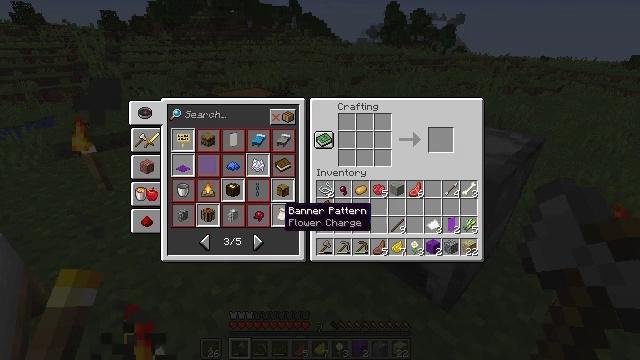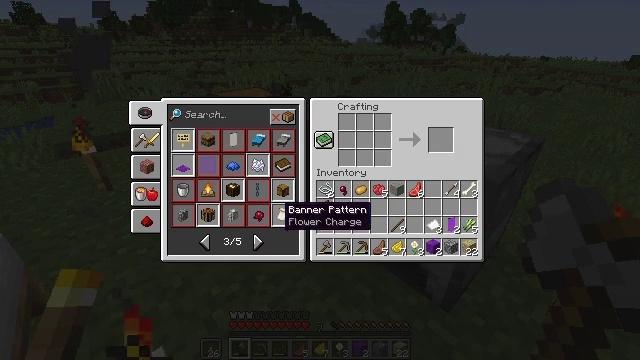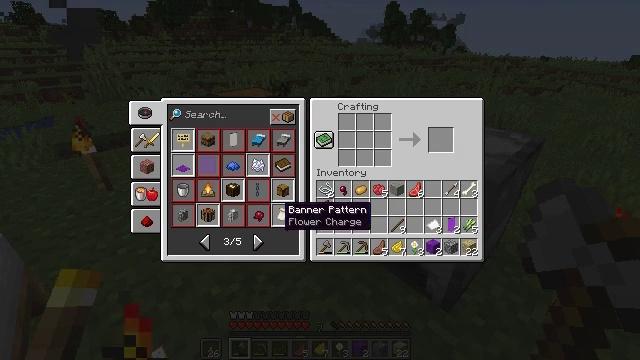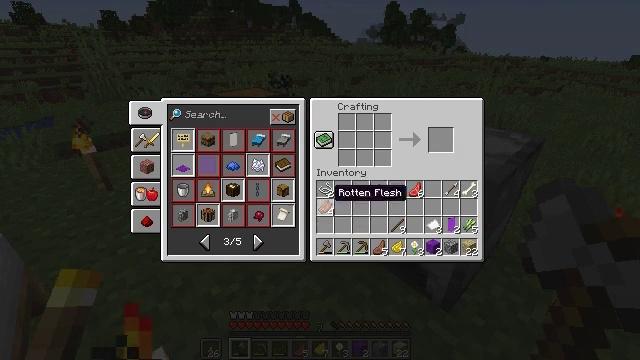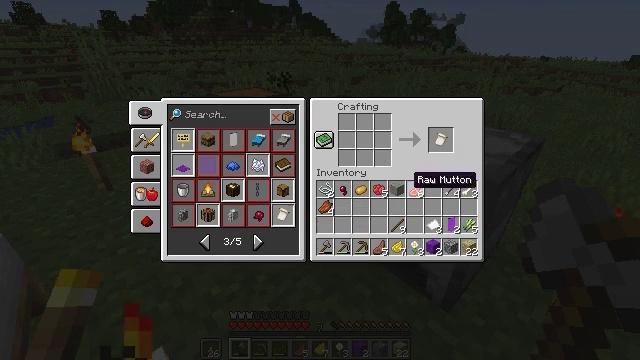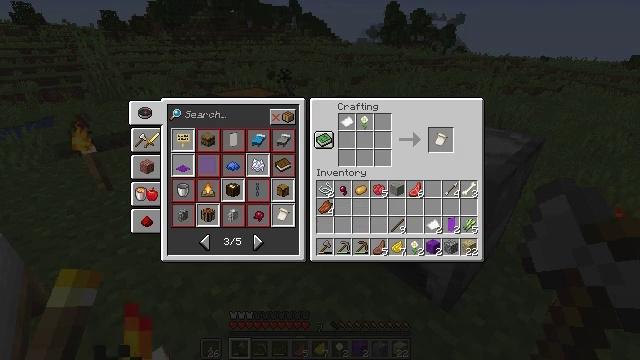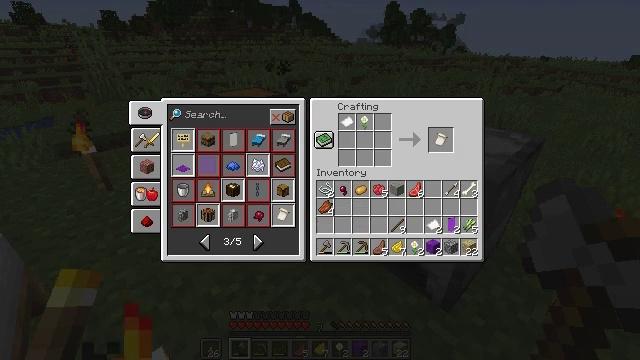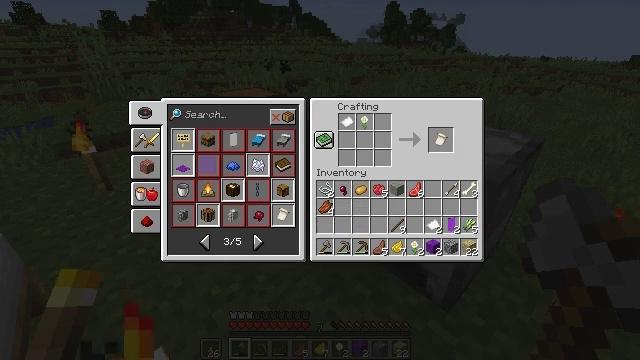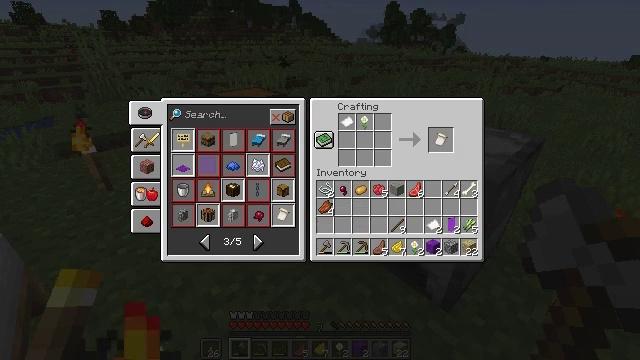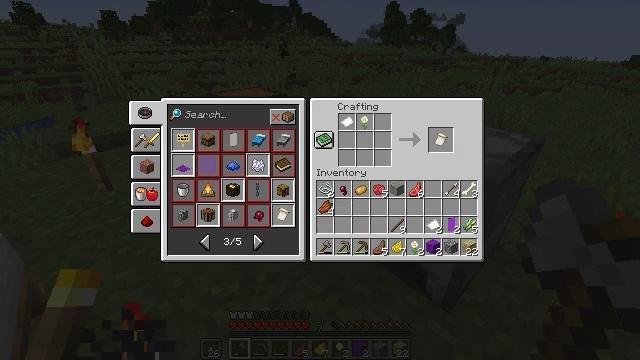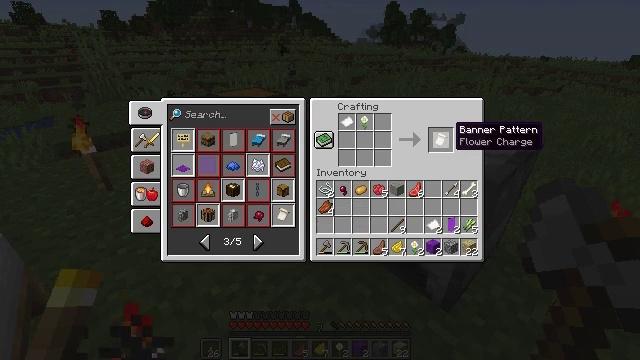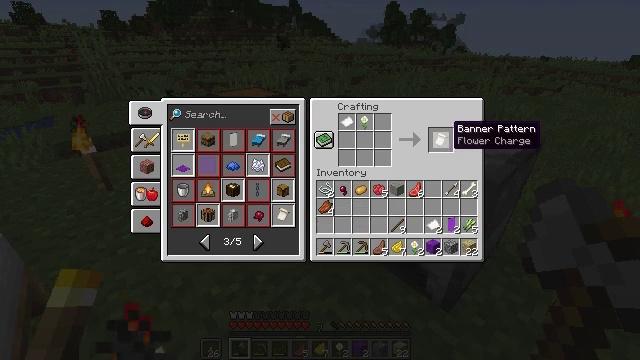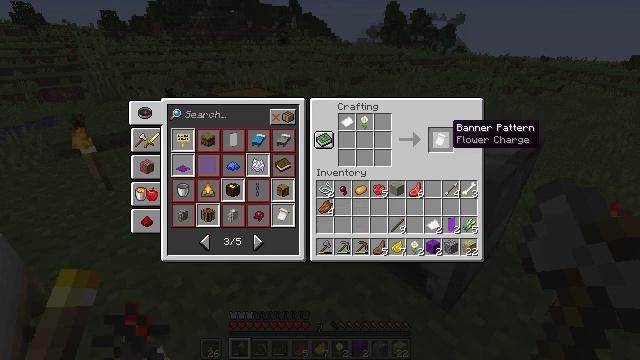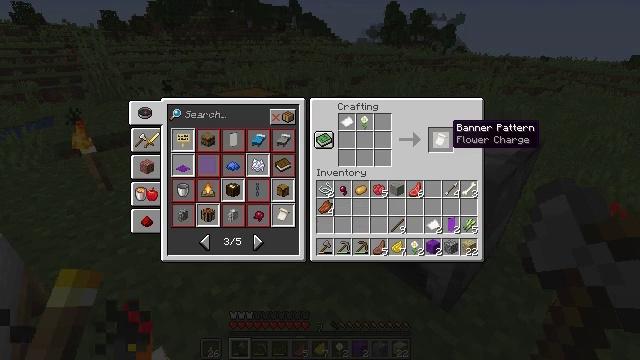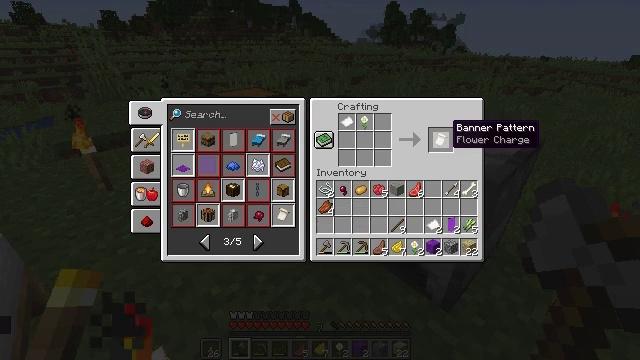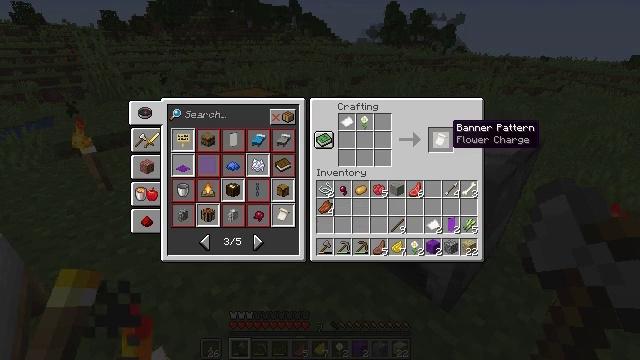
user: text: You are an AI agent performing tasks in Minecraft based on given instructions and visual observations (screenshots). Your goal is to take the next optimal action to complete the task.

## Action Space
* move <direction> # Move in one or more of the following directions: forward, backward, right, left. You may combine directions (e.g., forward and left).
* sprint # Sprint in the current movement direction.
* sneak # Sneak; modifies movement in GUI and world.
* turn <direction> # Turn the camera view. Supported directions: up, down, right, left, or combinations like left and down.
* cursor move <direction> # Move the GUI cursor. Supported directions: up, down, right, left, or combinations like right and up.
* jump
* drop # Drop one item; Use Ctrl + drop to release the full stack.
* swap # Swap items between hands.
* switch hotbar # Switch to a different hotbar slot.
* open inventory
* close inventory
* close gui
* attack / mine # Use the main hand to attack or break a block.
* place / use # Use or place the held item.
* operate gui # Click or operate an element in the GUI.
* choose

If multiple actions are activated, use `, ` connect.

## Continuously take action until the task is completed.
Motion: motion action
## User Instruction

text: Create a flower banner pattern using the crafting table.
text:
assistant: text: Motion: operate gui
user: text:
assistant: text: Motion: operate gui
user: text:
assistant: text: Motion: cursor move right and up
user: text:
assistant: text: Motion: cursor move right and up
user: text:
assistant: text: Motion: cursor move right and up
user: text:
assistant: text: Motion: cursor move right and up
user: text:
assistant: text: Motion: no_op
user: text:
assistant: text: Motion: no_op
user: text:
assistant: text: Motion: no_op
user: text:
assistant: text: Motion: no_op
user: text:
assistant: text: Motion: no_op
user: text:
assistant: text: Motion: no_op
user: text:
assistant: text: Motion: no_op
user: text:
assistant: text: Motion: no_op
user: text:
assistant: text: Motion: no_op
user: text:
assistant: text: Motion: no_op
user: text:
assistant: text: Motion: no_op
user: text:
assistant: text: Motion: no_op
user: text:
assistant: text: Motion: operate gui
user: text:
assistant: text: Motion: operate gui
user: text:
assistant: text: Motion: operate gui
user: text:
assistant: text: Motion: cursor move right and down
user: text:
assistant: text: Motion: cursor move left and down
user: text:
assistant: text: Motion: no_op